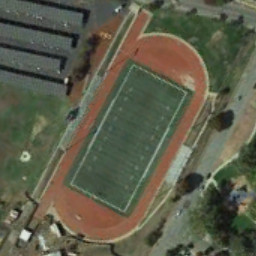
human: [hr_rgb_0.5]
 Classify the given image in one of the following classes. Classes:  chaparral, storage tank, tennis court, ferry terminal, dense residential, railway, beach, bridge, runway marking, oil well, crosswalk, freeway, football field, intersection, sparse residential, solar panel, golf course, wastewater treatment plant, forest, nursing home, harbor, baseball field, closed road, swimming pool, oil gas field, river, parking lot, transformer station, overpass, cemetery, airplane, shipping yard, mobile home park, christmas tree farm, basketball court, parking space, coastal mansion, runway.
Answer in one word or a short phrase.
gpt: football field